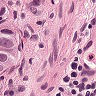
Metastatic tissue present: yes